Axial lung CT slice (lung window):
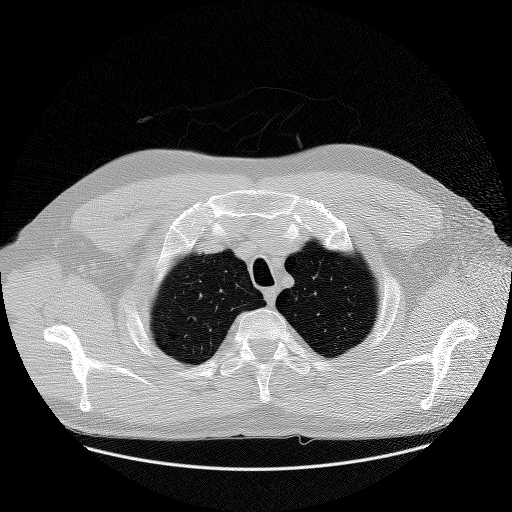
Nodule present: no